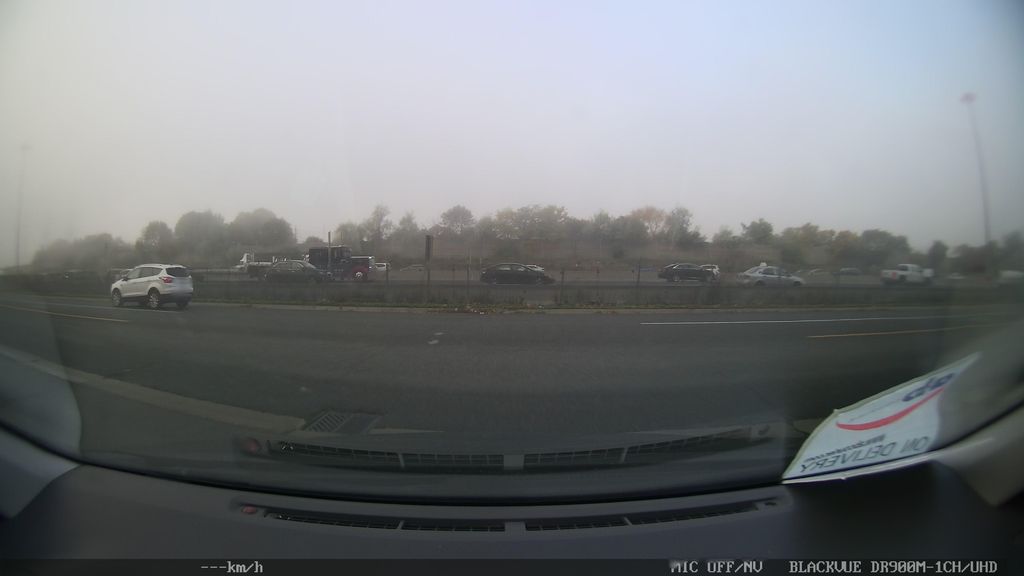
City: toronto